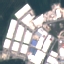
Label: Industrial